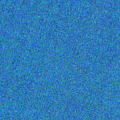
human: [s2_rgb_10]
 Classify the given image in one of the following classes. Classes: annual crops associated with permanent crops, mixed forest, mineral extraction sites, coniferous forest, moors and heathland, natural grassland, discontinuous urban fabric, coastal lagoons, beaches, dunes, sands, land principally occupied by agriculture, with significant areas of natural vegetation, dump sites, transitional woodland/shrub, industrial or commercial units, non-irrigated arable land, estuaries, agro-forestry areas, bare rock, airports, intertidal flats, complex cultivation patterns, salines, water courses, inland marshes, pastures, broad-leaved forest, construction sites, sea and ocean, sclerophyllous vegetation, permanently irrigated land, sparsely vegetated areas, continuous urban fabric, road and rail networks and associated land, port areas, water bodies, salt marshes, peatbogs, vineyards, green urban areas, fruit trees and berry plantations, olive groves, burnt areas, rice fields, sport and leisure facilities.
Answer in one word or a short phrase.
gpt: sea and ocean